Interaction volume radius: 10 \u00c5
Interaction volume height: 45 \u00c5
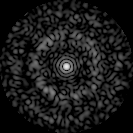
Disorder parameter: 0.8367